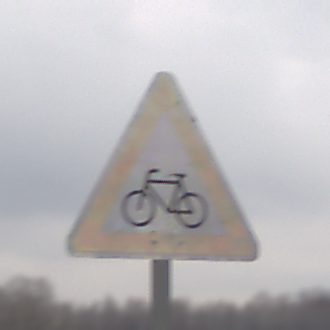
Verkehrszeichen: RadverkehrRechts
Umgebung: Outdoor, RoadRail
Tageszeit: Midday
Wetter: Overcast
Licht: Natural
Jahreszeit: NotSpecified
Kontrast: LowContrast